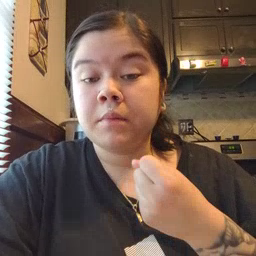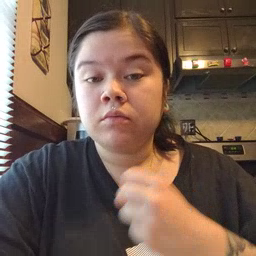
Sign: milk